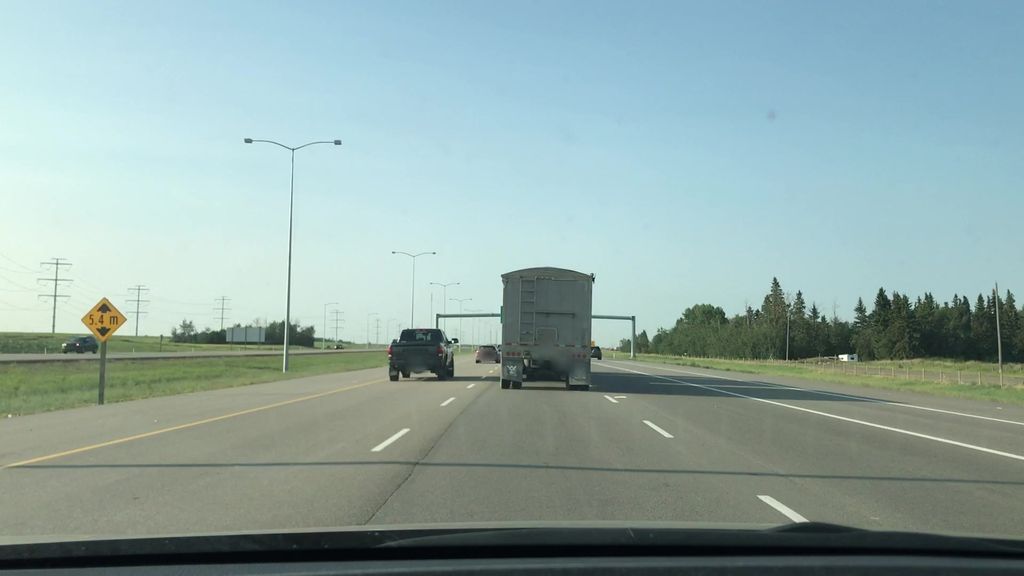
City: edmonton